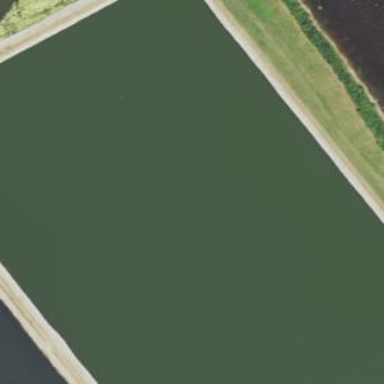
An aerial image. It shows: Body of wastewater.